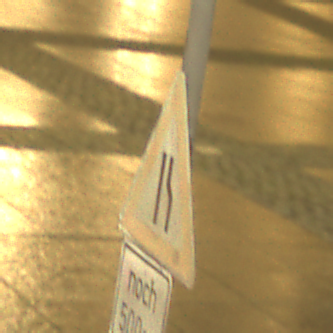
Verkehrszeichen: EinseitigVerengteFahrbahnRechts
Zusatzzeichen unten: LaengeEinerStrecke3
Umgebung: Outdoor, Urban
Tageszeit: Night
Wetter: Overcast
Licht: Artificial
Jahreszeit: NotSpecified
Kontrast: MediumContrast